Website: bh-photo
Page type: cross-sells
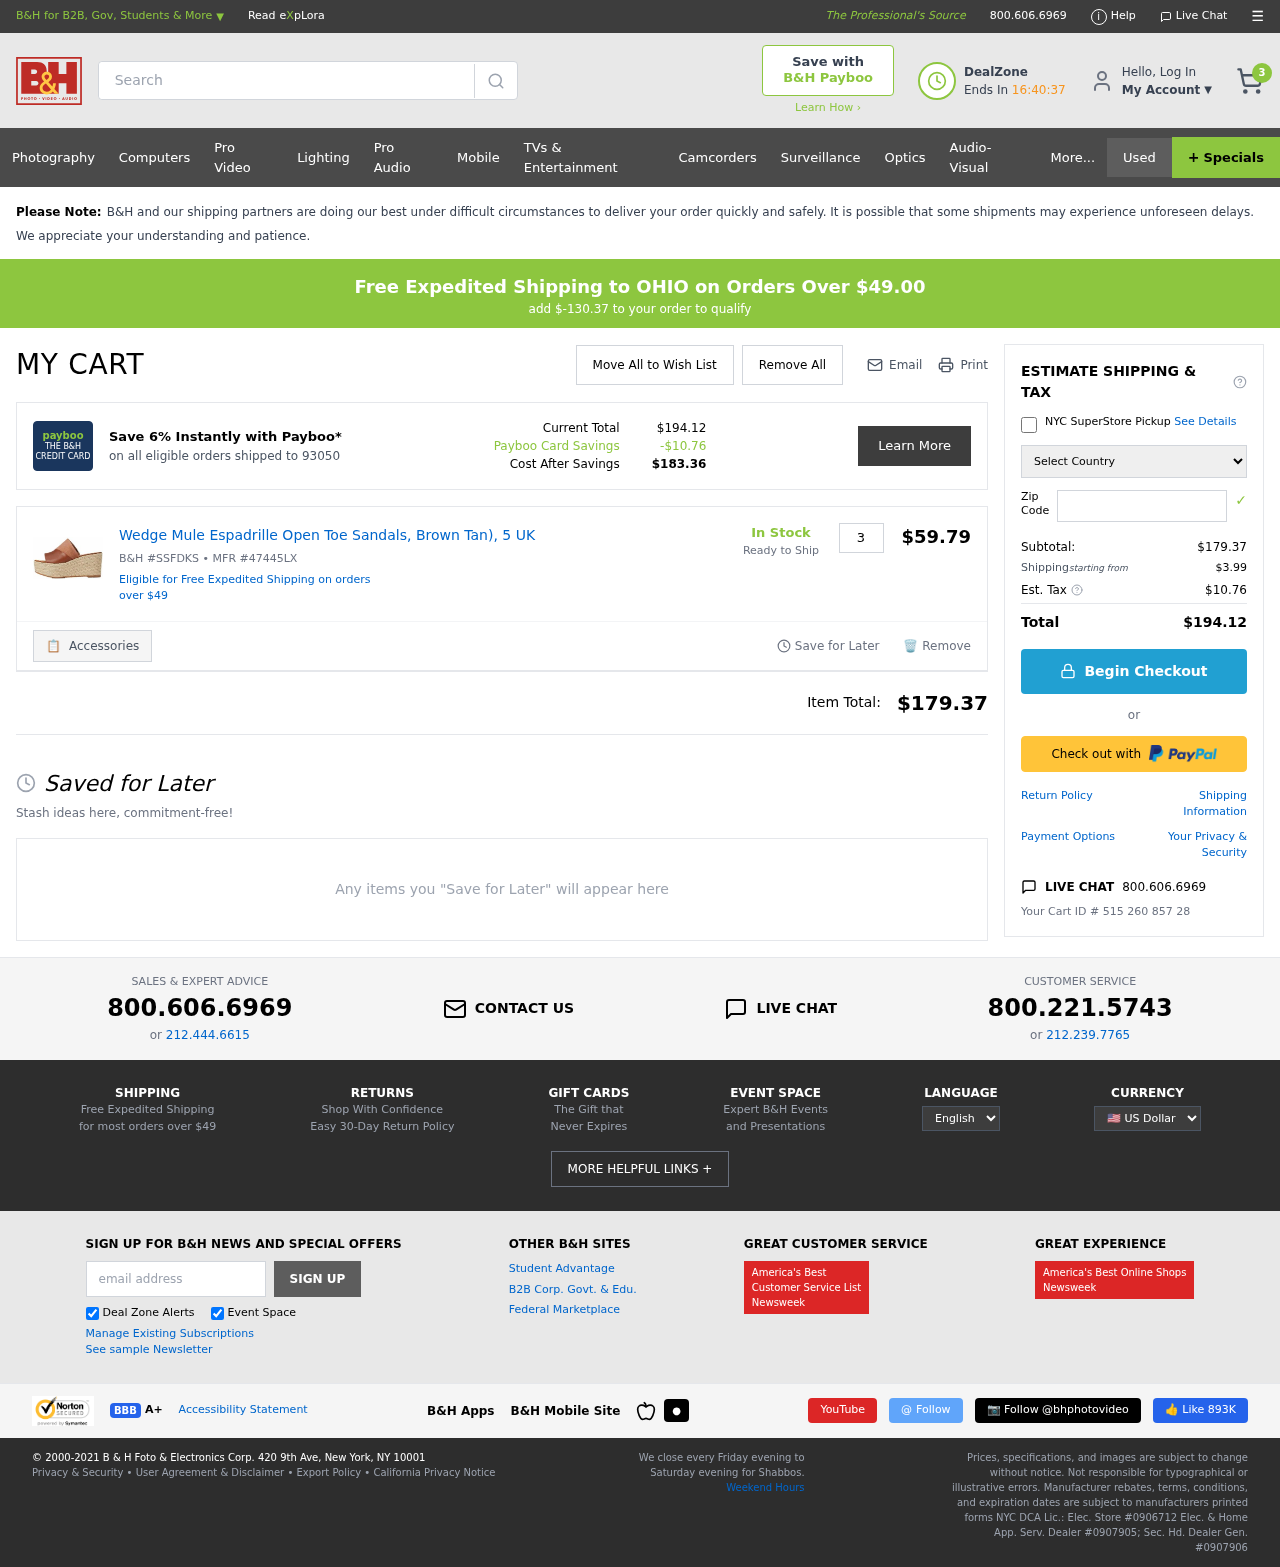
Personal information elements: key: PII_COUNTRY
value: United States
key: PII_POSTCODE
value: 93050
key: PII_STATE
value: OHIO
Product elements: key: PRODUCT1_NAME
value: Wedge Mule Espadrille Open Toe Sandals, Brown Tan), 5 UK
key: PRODUCT1_PRICE
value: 59.79
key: PRODUCT1_QUANTITY
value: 3
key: PRODUCT1_SKU
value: B&H #SSFDKS
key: PRODUCT1_MFR
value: MFR #47445LX
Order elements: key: ORDER_NUM_ITEMS
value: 3
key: SHIPPING_THRESHOLD_REMAINING
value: $-130.37
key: ORDER_TOTAL
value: $194.12
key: ORDER_SUBTOTAL
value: $179.37
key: ORDER_SHIPPING_COST
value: $3.99
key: ORDER_TAX
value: $10.76
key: ORDER_ID
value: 515 260 857 28
Search elements: key: HEADER_SEARCH
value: Search
Other elements: key: PAYBOO_SAVINGS
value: -$10.76
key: COST_AFTER_SAVINGS
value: $183.36